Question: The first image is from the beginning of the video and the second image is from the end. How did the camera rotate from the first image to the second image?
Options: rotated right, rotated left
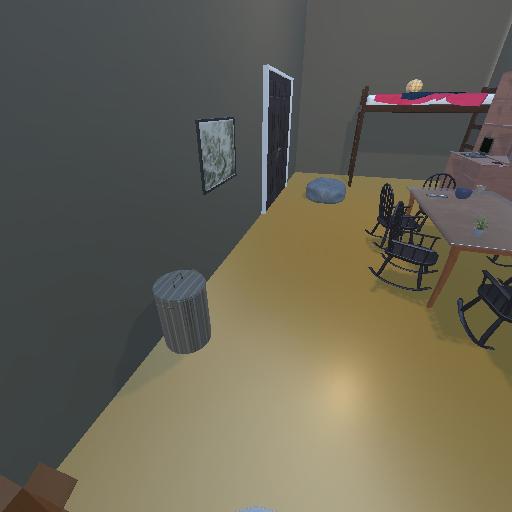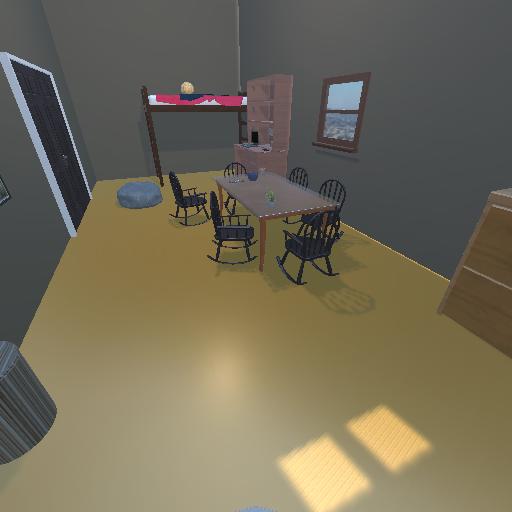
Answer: rotated right